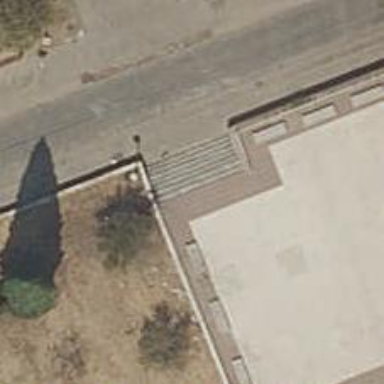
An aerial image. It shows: Set of steps on the road.